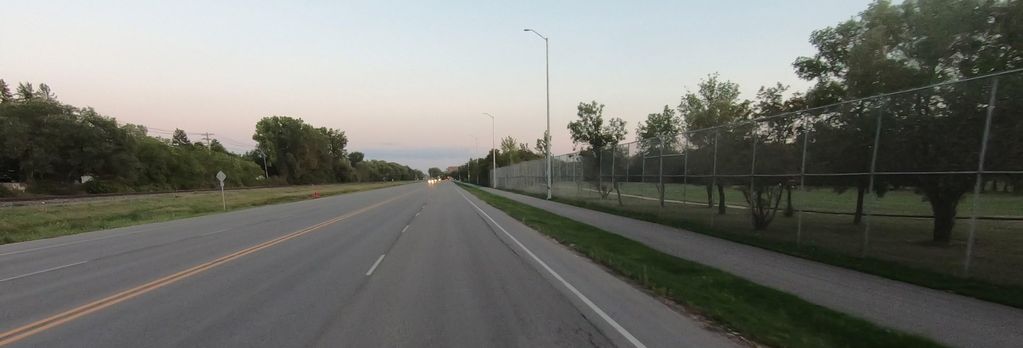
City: winnipeg